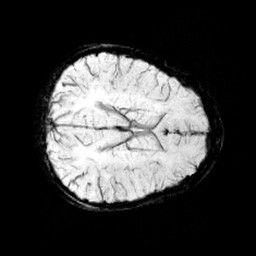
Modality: minIP
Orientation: axial
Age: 13
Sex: female
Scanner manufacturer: siemens
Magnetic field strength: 3 T
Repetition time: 0.027 s
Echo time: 0.02 s